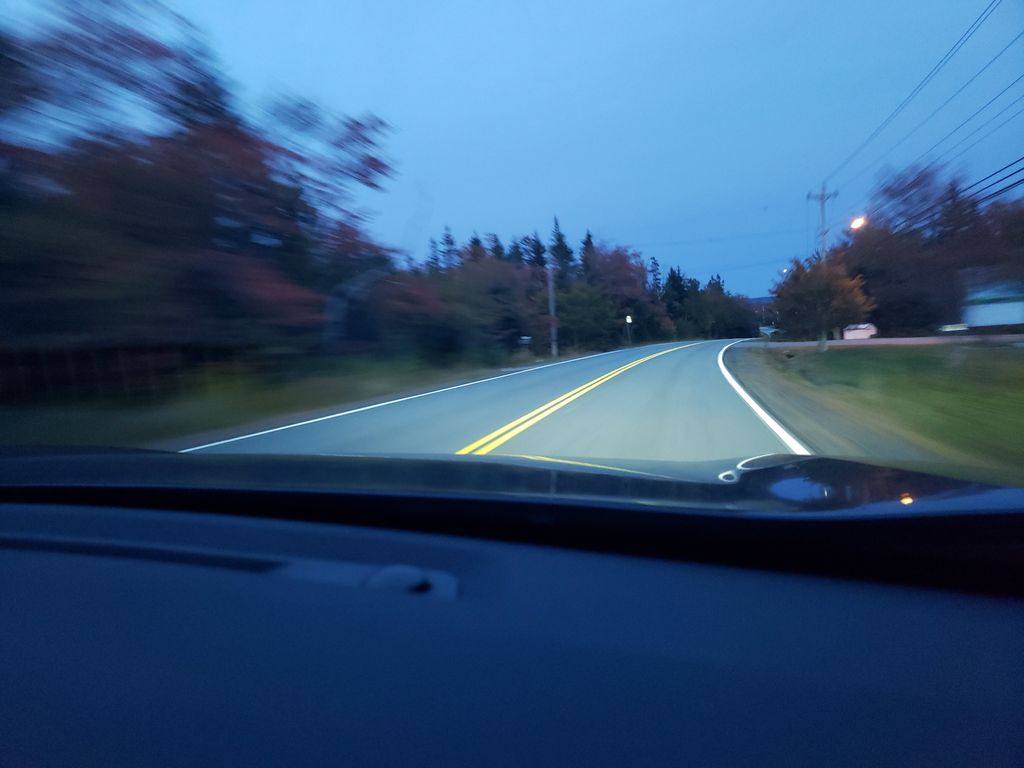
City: halifax